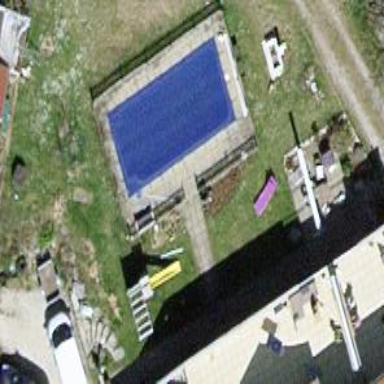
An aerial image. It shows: Swimming pool located in leisure land.